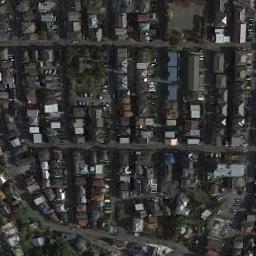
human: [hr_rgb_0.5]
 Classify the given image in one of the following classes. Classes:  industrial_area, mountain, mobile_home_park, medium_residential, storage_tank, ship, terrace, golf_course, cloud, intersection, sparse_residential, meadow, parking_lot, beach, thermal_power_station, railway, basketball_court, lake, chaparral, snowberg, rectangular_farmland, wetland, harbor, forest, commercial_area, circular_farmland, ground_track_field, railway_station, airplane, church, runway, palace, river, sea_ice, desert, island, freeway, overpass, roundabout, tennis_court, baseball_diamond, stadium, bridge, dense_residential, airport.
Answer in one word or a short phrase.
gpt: dense_residential